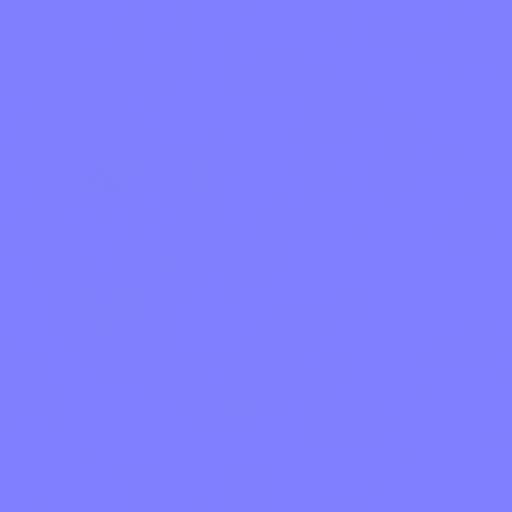
dark green plastic smooth